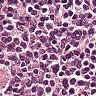
Metastatic tissue present: no